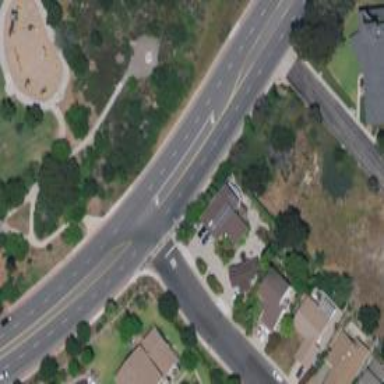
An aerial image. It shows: Secondary road with asphalt surface.